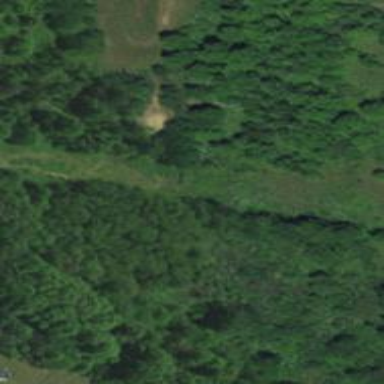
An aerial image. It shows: Path.